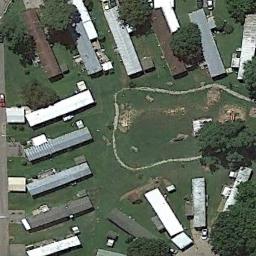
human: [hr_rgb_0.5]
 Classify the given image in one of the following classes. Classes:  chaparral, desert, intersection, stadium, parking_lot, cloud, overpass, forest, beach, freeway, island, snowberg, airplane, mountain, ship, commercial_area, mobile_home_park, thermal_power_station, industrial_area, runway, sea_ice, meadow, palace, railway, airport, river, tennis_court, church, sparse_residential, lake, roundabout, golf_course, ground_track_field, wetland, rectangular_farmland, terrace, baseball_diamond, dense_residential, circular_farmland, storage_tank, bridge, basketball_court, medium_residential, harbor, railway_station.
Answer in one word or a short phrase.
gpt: mobile_home_park